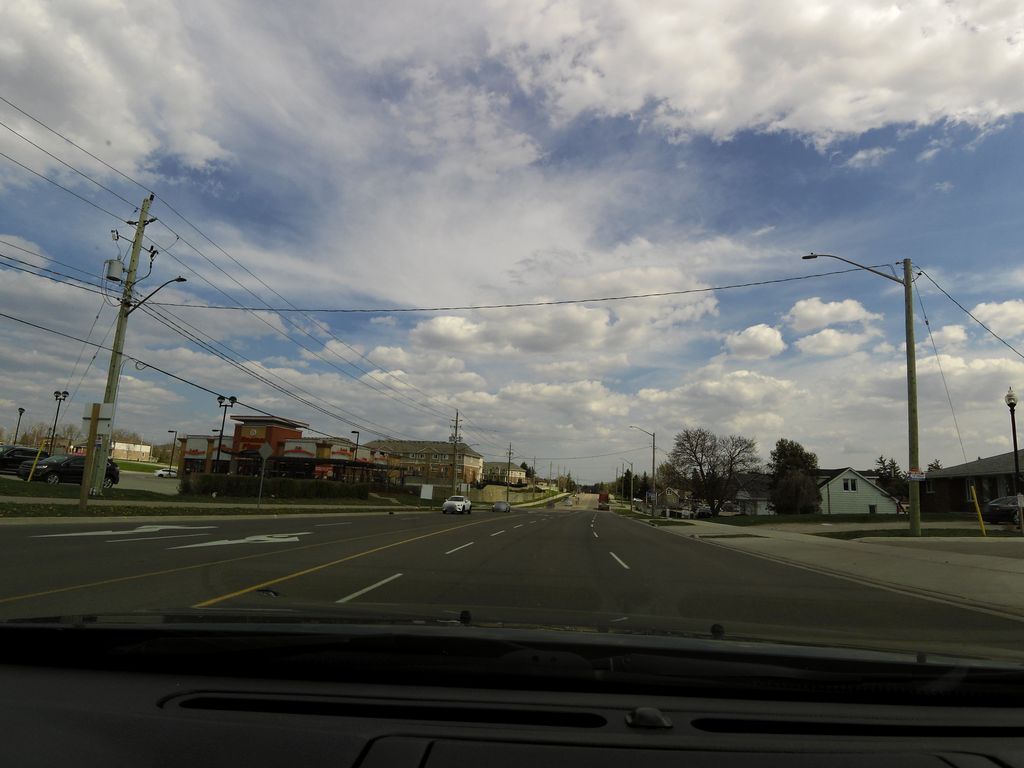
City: kitchener-waterloo